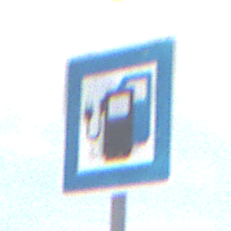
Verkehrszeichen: LadestationFuerElektrofahrzeuge
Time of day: Midday
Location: Outdoor (RoadRail)
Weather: PartlyCloudy
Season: NotSpecified
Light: Natural